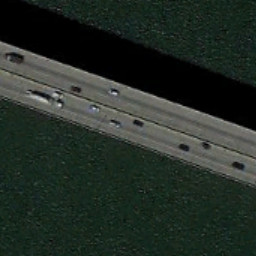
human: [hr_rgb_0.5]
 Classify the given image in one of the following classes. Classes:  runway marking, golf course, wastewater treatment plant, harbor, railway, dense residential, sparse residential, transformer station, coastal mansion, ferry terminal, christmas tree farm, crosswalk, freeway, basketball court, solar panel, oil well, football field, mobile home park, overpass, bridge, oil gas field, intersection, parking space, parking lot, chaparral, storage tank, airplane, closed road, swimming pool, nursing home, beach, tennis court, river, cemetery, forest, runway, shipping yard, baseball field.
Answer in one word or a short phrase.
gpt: bridge